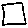
Label: square